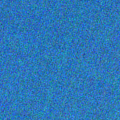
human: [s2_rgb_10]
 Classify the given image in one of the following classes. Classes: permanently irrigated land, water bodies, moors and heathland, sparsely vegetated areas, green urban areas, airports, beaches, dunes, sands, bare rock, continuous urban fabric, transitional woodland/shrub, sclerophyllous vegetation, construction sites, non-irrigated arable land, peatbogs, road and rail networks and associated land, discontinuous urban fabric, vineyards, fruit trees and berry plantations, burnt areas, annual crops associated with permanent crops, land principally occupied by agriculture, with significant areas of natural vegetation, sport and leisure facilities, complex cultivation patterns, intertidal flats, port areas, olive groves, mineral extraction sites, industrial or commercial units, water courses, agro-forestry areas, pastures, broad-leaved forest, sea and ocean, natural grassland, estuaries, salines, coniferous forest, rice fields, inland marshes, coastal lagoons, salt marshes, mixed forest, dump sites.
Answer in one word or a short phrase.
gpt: sea and ocean